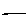
Label: line